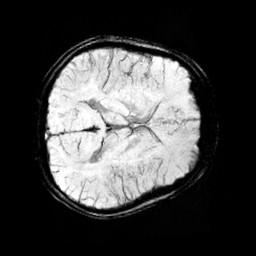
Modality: minIP
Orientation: axial
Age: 10
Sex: male
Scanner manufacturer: siemens
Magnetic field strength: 3 T
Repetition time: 0.027 s
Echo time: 0.02 s